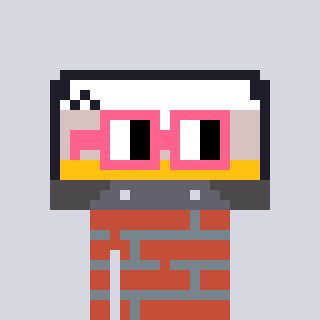
a pixel art character with square pink glasses, a cassette tape-shaped head and a rust-colored body on a cool background